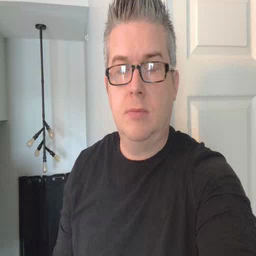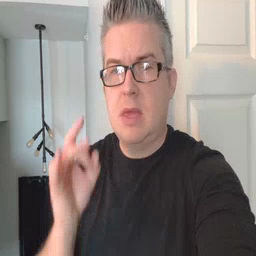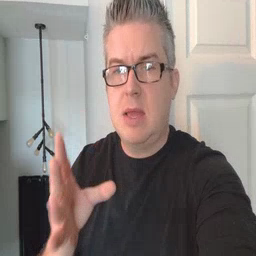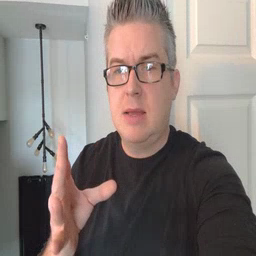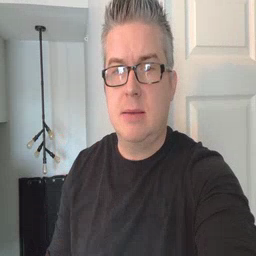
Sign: hate